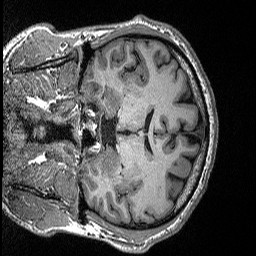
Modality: T1w
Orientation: coronal
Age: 42
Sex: male
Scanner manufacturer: siemens
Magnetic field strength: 3 T
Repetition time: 2.3 s
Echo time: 0.00298 s